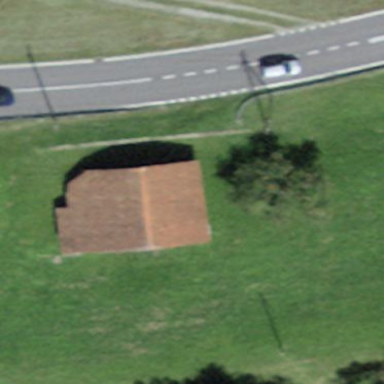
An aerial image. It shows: Rural barn.